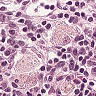
Metastatic tissue present: no